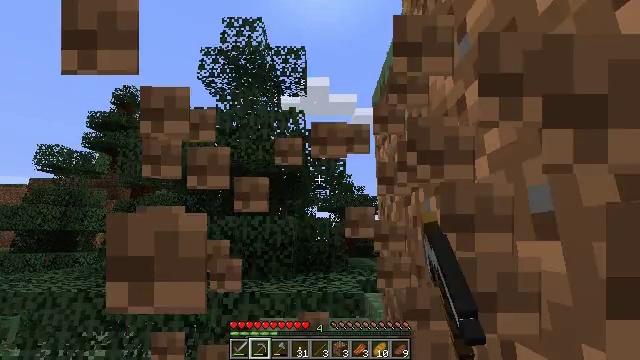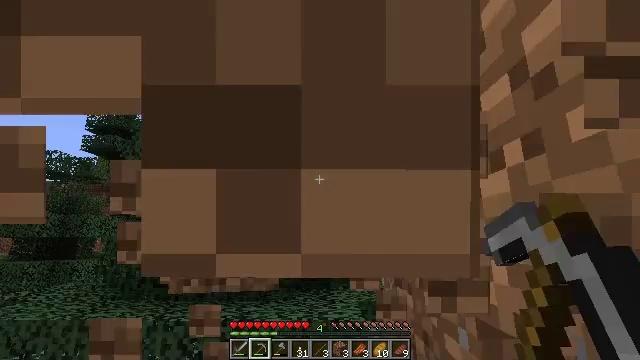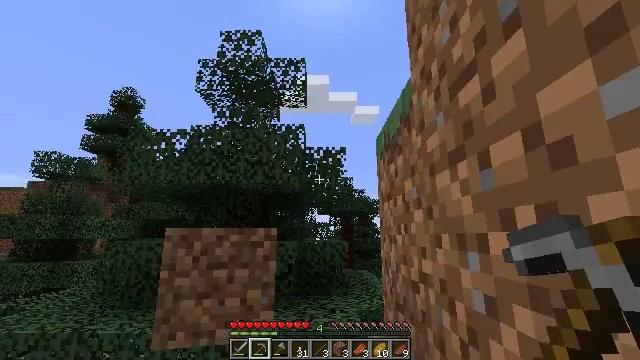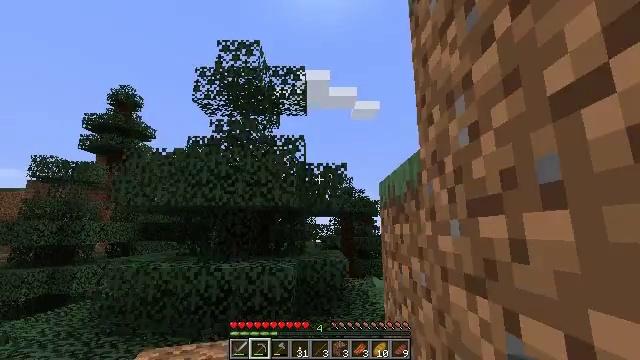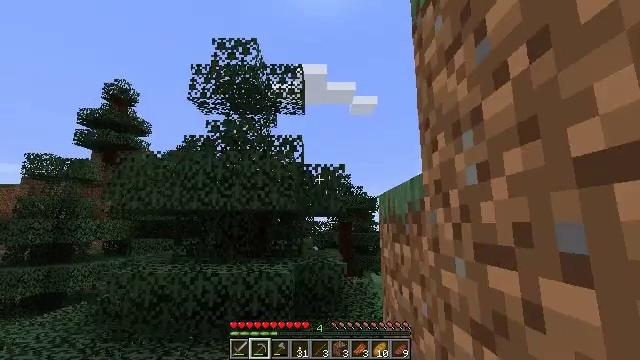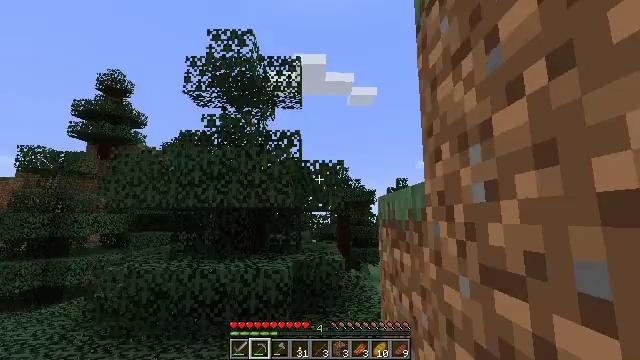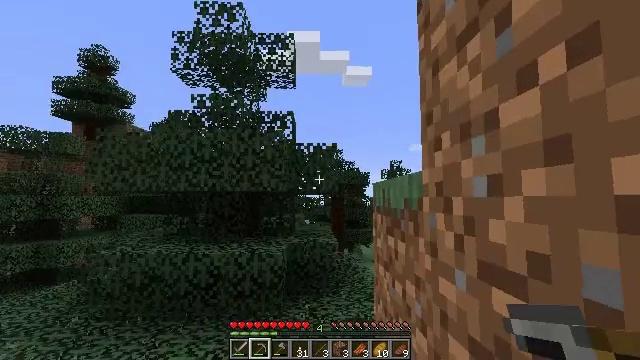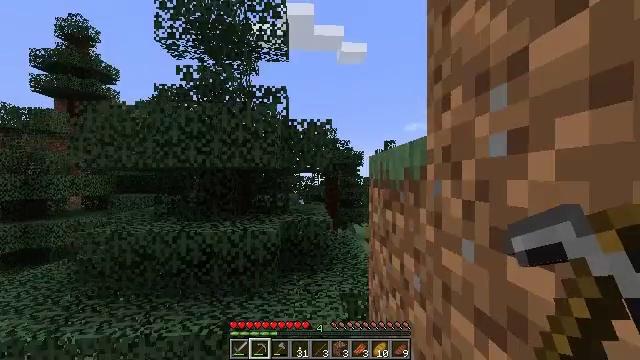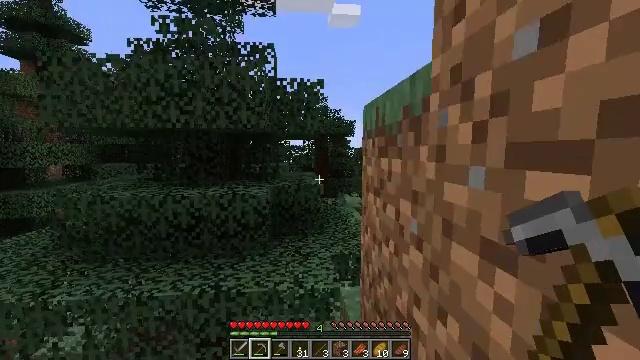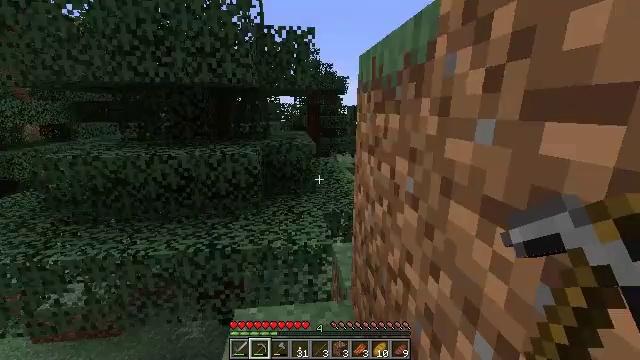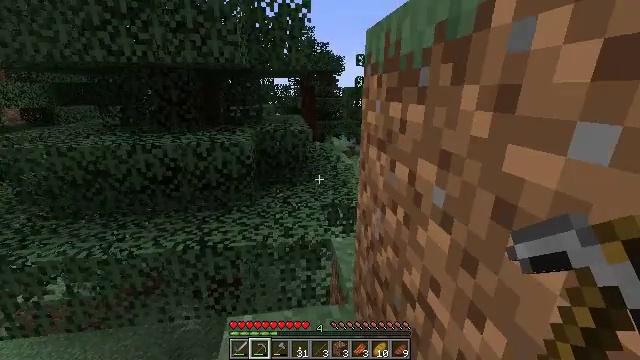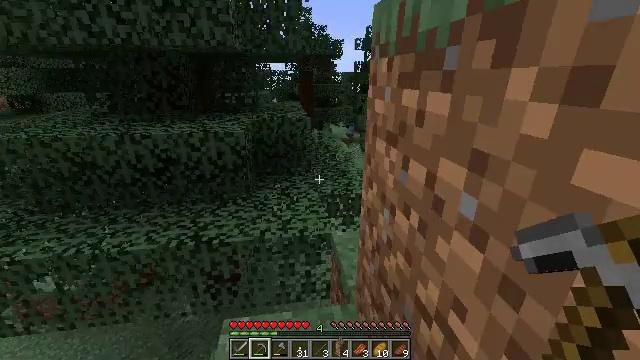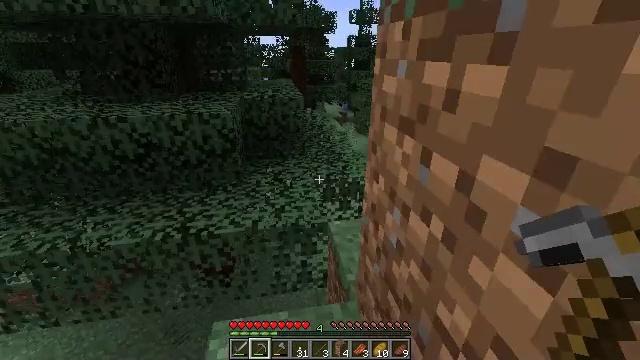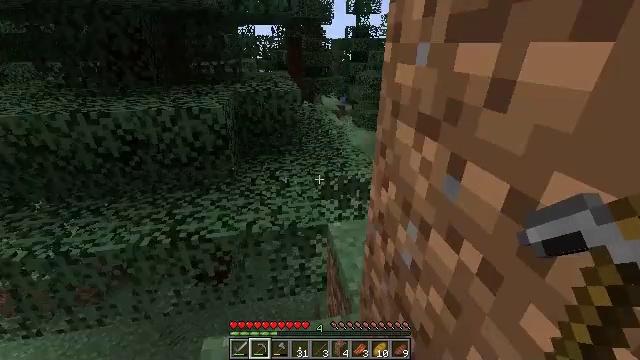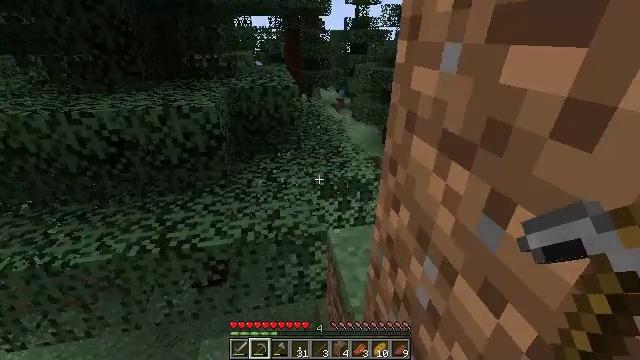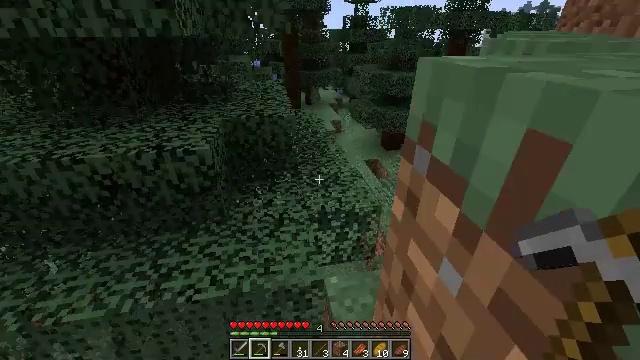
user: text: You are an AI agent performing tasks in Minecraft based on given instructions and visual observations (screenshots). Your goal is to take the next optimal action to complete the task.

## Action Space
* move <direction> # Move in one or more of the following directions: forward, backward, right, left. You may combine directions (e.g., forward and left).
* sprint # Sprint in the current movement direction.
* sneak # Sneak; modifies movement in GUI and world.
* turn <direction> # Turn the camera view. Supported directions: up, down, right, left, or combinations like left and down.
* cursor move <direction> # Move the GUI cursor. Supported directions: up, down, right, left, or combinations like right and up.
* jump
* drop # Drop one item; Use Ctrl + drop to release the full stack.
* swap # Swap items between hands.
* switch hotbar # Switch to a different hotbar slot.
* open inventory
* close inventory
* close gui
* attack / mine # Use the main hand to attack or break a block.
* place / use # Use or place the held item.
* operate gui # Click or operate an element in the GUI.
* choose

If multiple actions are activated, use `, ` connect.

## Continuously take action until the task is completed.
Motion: motion action
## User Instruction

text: Attack the large fern to gather it.
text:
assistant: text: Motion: move forward, attack / mine, jump
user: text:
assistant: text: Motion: move forward, attack / mine, jump
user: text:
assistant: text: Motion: move forward, turn down, attack / mine, jump
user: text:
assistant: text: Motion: move forward, turn down, jump
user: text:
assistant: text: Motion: move forward, turn down, jump
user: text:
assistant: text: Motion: move forward, turn right and down
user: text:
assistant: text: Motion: move forward, turn right and down
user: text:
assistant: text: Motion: move forward, turn right and down
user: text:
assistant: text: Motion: move forward, turn right and down
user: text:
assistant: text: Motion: move forward, turn right and down
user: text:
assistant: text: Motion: move forward, turn down
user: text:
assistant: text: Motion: move forward, turn right and down
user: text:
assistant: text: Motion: move forward, turn down
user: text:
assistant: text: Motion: move forward, turn down
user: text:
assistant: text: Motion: move forward, turn down, jump
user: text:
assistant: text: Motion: move forward, jump
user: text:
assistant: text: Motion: move forward, turn down, jump
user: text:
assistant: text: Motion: move forward, turn down, jump
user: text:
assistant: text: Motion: move forward, turn down, jump
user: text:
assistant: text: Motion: move forward, jump
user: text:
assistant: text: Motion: move forward, jump
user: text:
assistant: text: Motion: move forward, jump
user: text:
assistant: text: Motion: move forward, turn right, jump
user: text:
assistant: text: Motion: move forward, turn right and up
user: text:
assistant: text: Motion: move forward, turn right and up
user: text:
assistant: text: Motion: move forward, turn right and up
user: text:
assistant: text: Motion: move forward, turn right and up
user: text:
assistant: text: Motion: move forward
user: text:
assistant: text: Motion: move forward
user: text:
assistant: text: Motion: move forward, jump